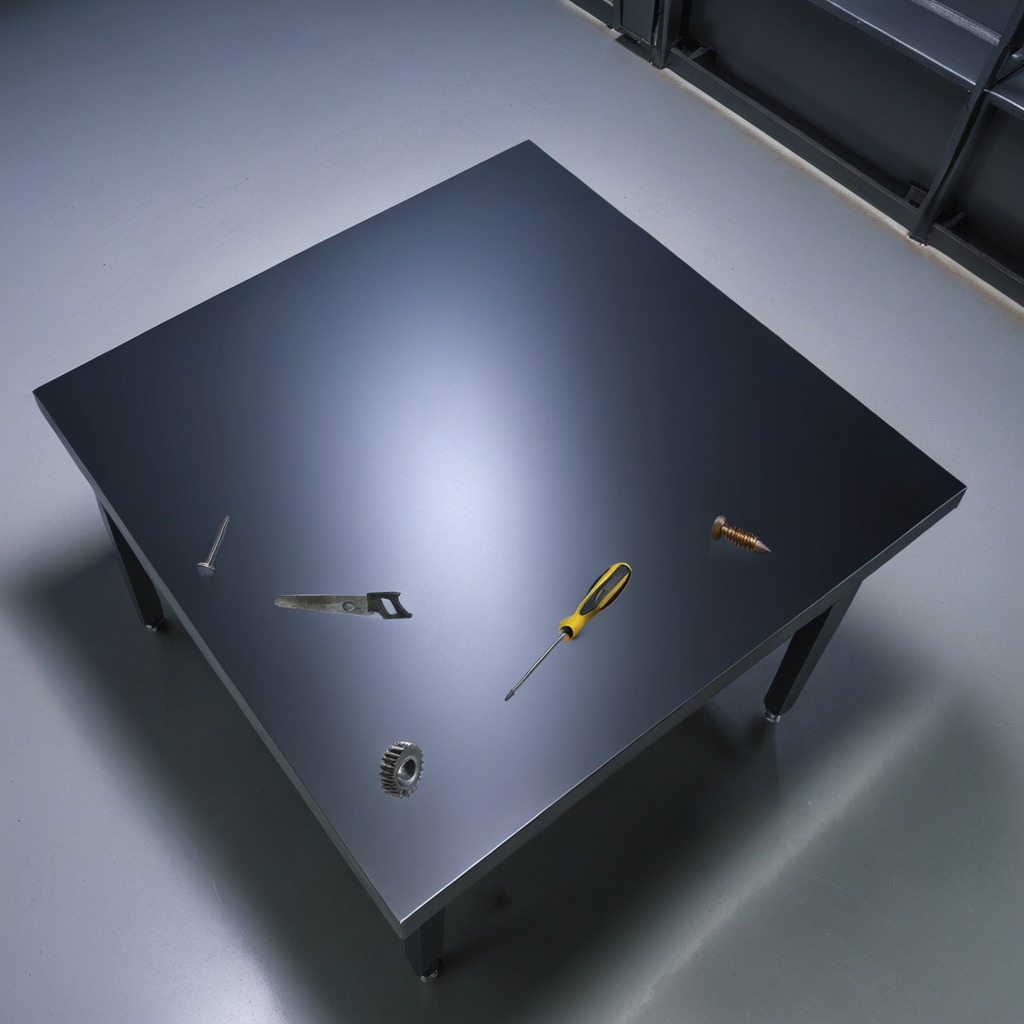
A gear with teeth, a machine screw, an iron nail, a saw, and a screwdriver are lying on the tabletop.